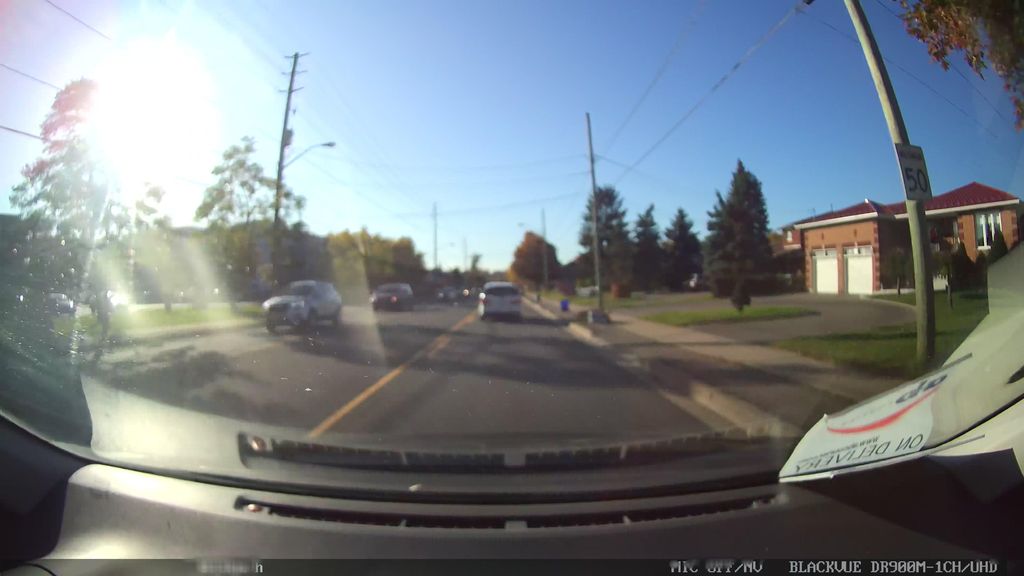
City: toronto